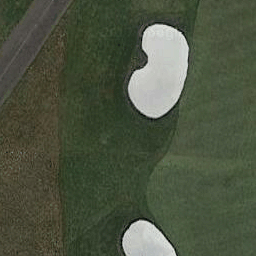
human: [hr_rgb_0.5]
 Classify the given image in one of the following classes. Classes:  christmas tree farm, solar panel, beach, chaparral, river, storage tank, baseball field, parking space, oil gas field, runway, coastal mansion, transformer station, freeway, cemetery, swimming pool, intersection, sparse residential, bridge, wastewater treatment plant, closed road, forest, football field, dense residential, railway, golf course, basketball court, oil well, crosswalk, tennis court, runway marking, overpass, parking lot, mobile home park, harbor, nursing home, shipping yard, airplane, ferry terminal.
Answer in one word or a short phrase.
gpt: golf course